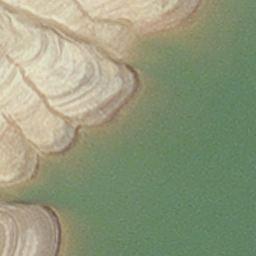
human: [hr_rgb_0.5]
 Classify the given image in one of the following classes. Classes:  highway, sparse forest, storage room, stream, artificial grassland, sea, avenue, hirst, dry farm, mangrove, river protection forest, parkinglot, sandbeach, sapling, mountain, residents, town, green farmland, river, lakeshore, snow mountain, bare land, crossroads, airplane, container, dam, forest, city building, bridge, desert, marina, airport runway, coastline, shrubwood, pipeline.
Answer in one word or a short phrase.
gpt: hirst